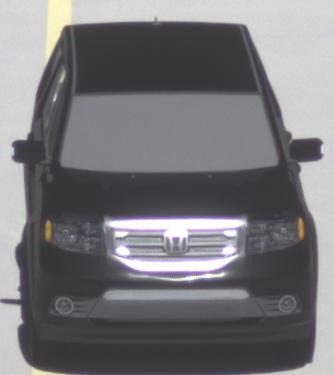
Make: Honda
Model: Pilot
Detailed model: Gen. 2 Facelift
Model produced from: 2012
Model produced until: 2015
Doors: 5
Color: black
Road condition: dry road
Daytime: morning or afternoon
Contrast: high contrast